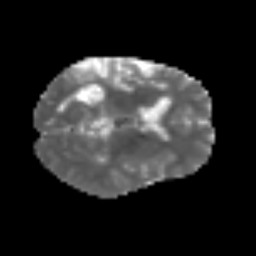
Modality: MD
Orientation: axial
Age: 54
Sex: female
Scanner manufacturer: siemens
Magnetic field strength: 3 T
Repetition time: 3.2 s
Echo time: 0.081 s